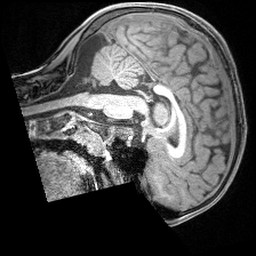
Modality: T1w
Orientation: sagittal
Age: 9
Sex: male
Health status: ill
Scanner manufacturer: siemens
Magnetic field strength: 3 T
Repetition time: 1.6 s
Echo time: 0.00179 s